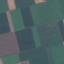
Land use / land cover class: AnnualCrop